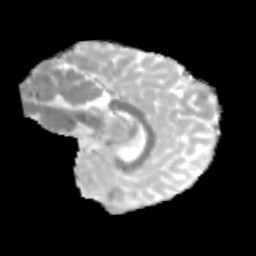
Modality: MD
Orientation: sagittal
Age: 13
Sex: male
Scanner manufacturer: siemens
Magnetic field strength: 3 T
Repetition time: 3.8 s
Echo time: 0.07 s